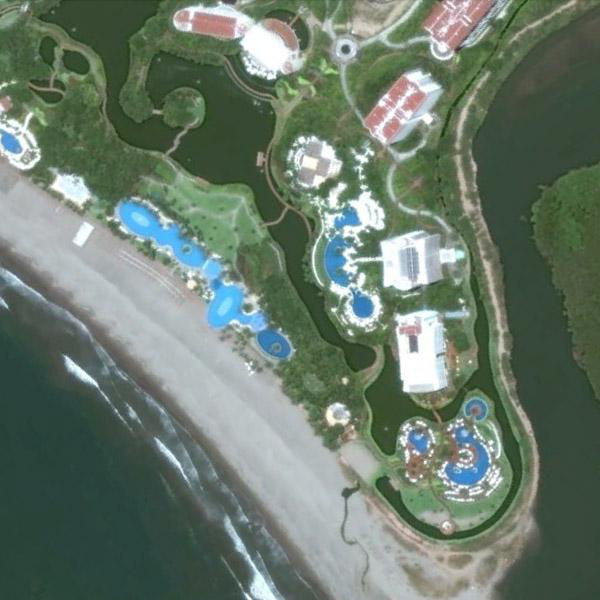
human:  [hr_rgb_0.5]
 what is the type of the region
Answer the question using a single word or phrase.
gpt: resort